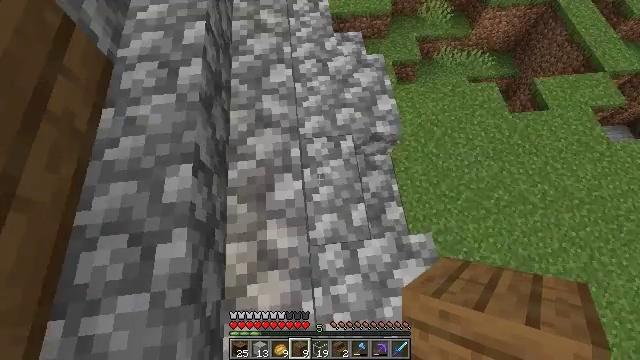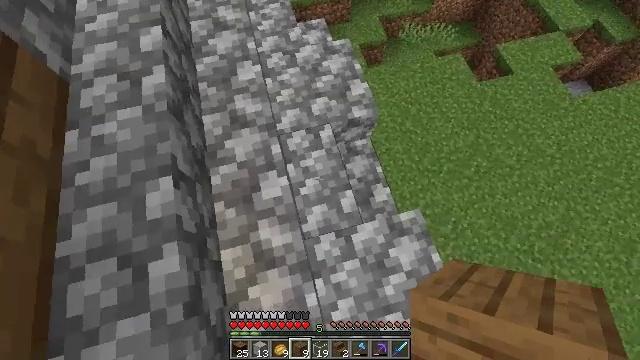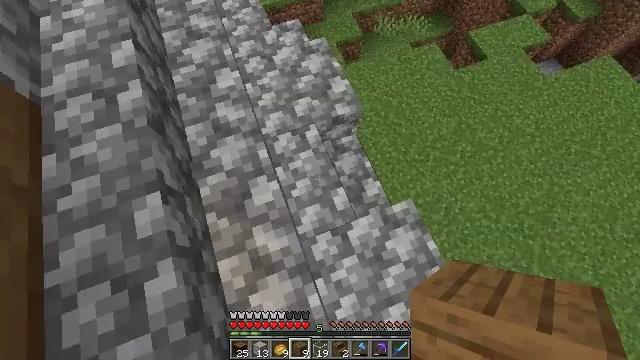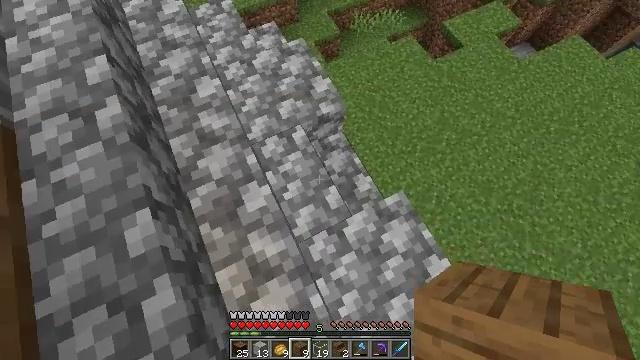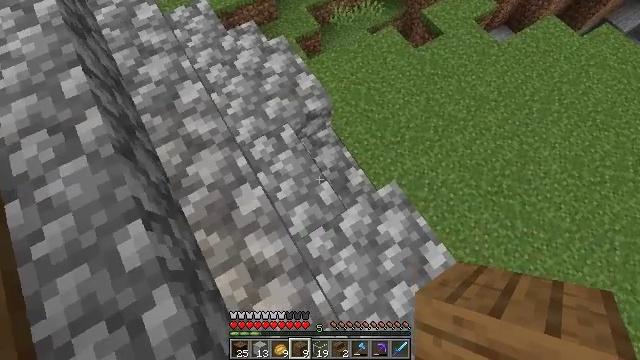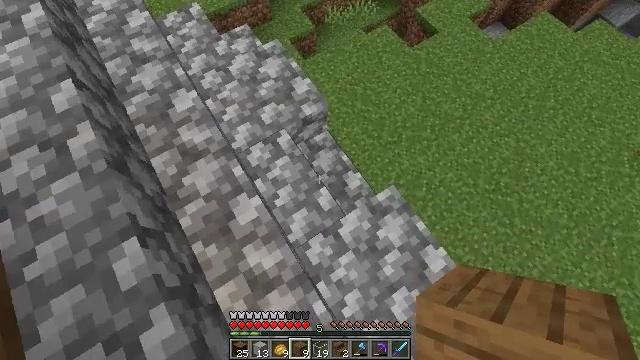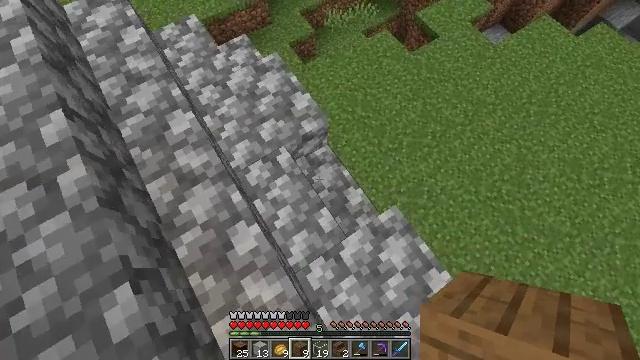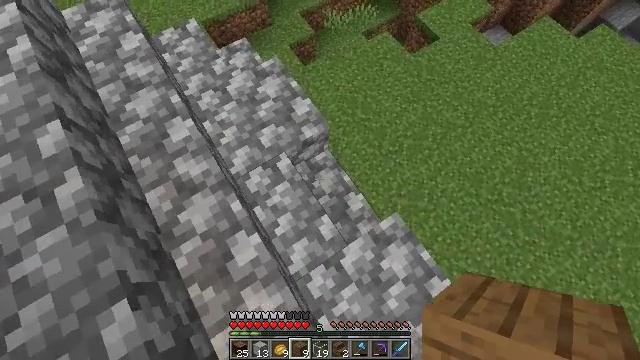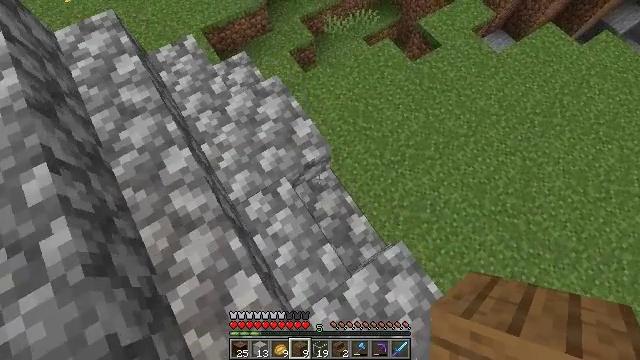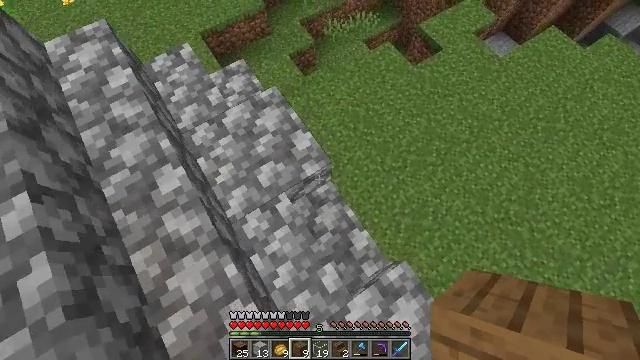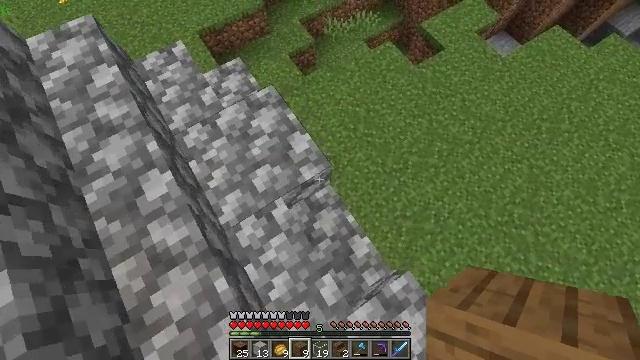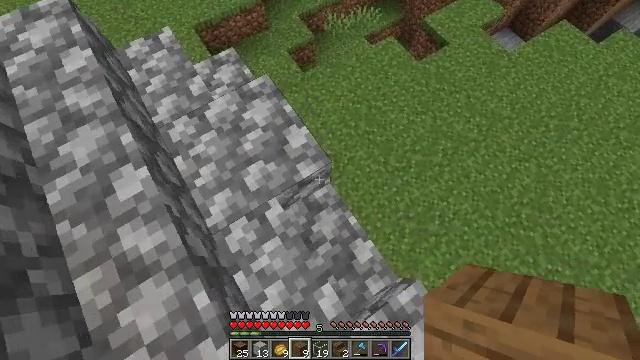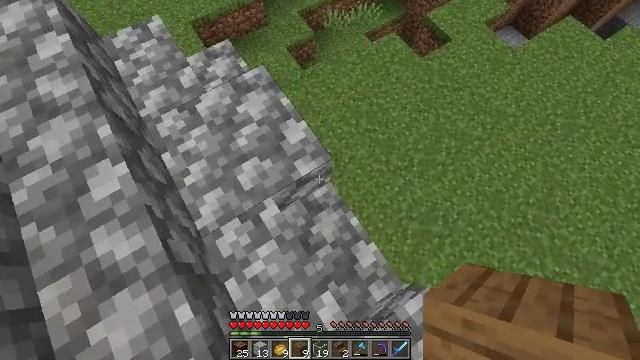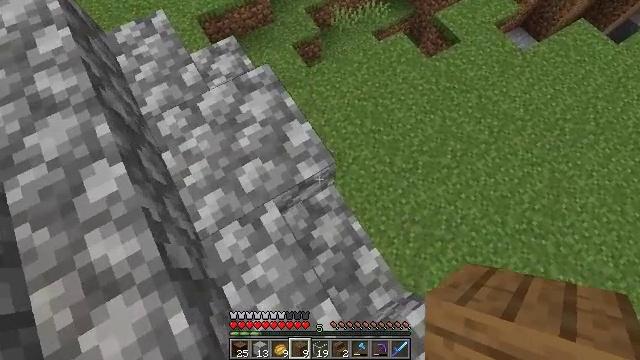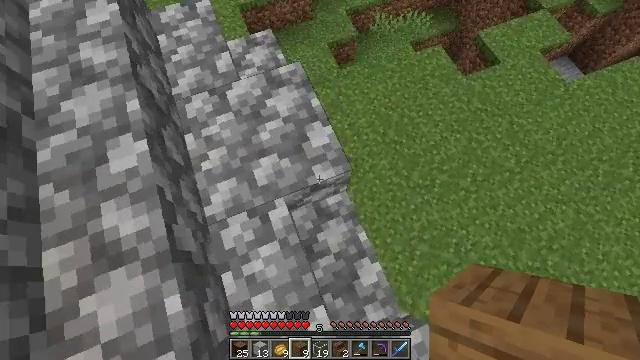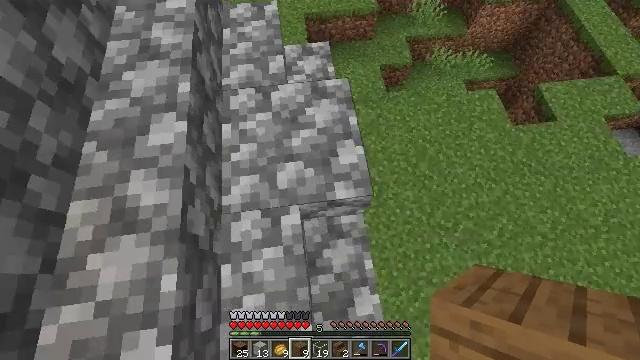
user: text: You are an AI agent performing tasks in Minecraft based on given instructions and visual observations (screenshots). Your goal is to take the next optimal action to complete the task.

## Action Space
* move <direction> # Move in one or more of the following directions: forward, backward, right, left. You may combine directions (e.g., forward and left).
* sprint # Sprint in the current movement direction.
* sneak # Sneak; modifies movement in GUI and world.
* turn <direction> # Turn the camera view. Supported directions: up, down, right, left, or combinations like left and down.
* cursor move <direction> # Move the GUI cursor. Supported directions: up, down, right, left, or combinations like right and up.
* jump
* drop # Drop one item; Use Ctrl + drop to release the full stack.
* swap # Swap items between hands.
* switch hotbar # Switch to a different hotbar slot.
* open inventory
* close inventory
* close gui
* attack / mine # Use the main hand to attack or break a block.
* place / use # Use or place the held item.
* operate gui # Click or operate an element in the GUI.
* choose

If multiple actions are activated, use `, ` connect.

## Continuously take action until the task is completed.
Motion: motion action
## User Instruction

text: Break the cobblestone stairs for materials.
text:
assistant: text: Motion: turn right and down
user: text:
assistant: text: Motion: turn right
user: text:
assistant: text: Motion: turn right
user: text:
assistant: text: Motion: turn right
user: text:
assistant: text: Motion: move forward, turn right
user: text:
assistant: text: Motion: move forward
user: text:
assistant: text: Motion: move forward
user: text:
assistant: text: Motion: move forward
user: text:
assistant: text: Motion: no_op
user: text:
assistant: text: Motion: no_op
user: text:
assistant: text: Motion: no_op
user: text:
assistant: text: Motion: no_op
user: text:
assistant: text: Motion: turn left
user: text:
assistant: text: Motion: turn left
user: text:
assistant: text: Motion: turn left and up
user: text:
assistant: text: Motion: turn left and up
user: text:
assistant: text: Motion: turn left and up
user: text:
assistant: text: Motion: turn left and up
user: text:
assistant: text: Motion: turn left and up
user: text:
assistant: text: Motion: turn left and up
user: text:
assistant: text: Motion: turn left and up
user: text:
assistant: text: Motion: turn left and up
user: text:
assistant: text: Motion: turn left and up
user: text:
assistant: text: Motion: turn left and up
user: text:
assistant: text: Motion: turn left and up
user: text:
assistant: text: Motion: turn up
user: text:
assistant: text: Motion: turn up
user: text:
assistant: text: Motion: no_op
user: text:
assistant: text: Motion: no_op
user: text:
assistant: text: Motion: no_op